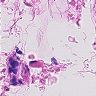
Metastatic tissue present: no